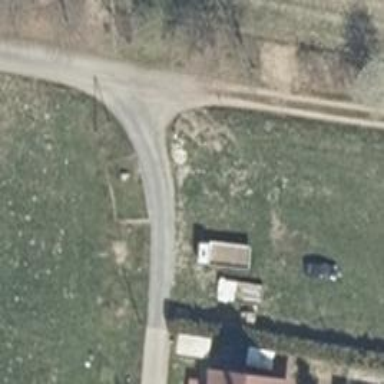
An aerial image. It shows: Pebblestone driveway.